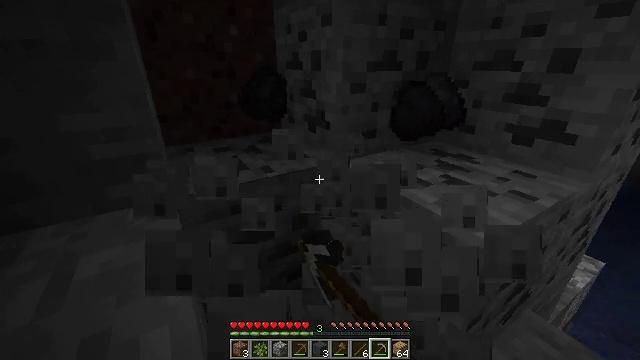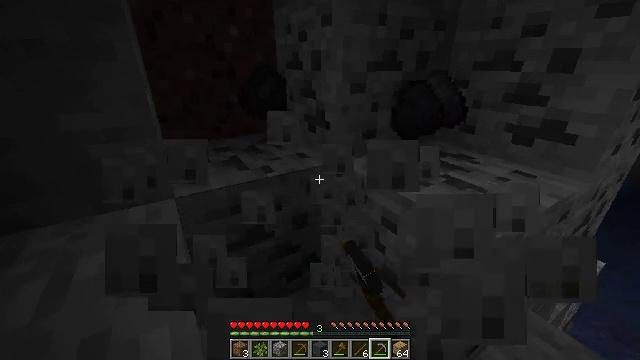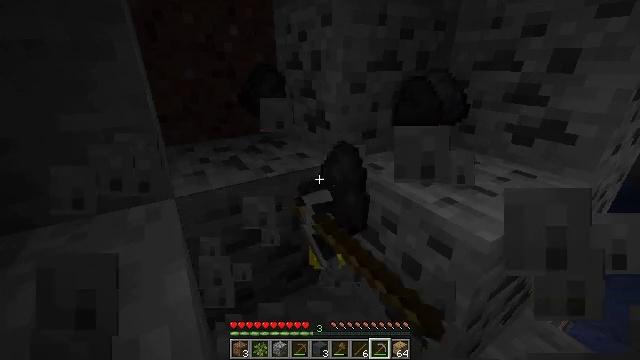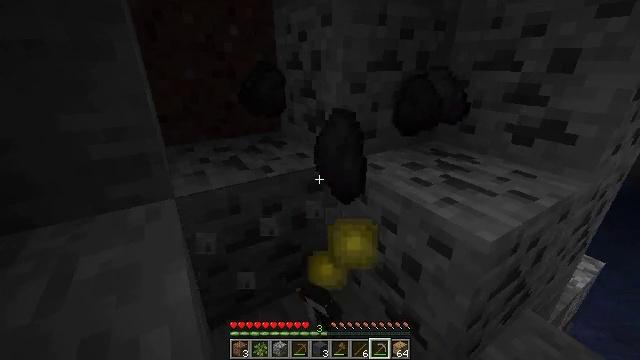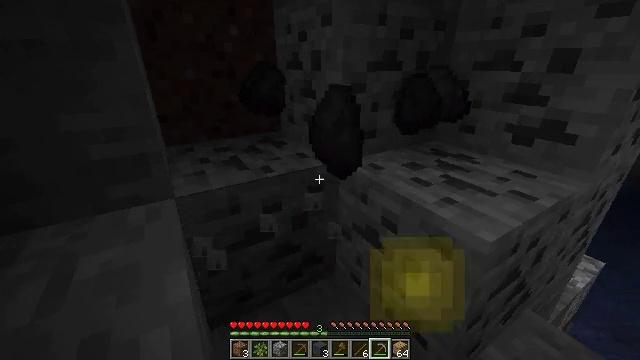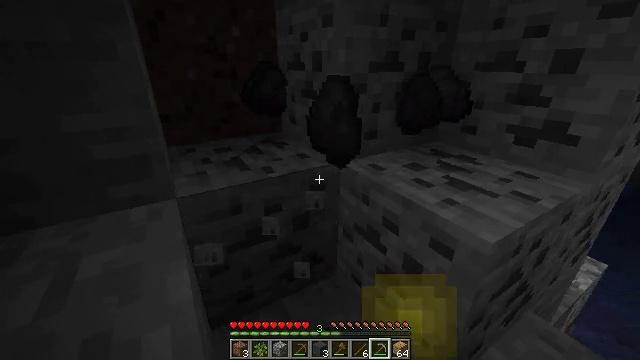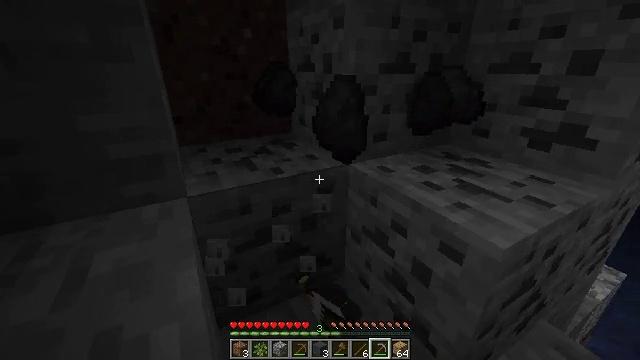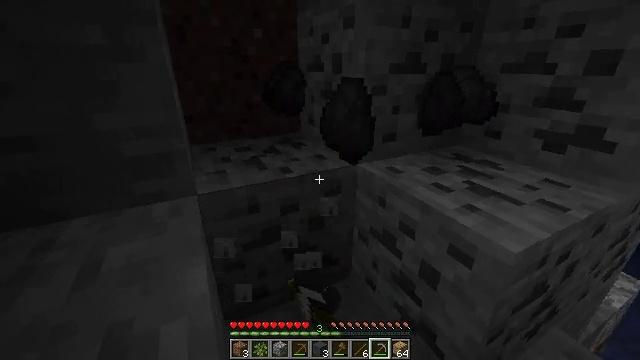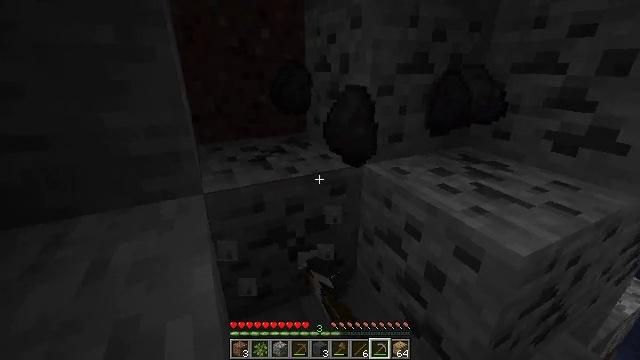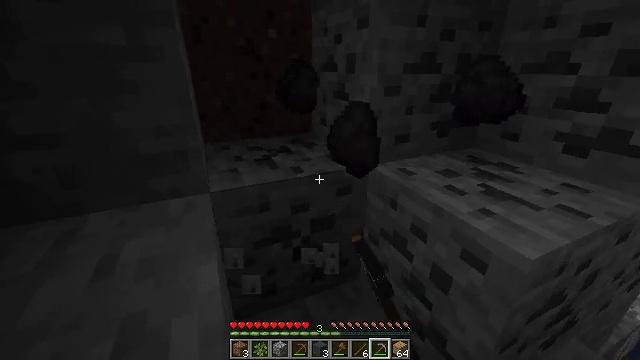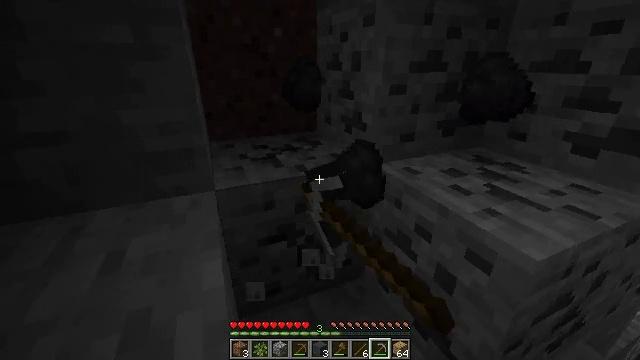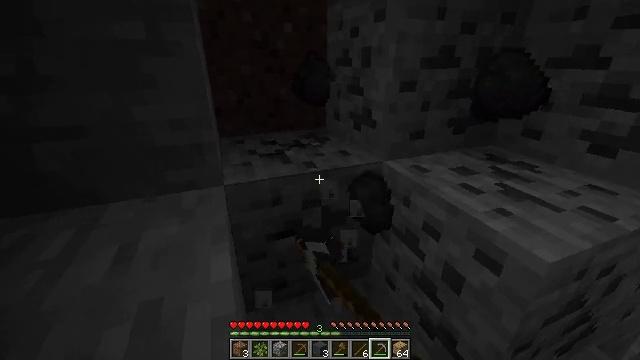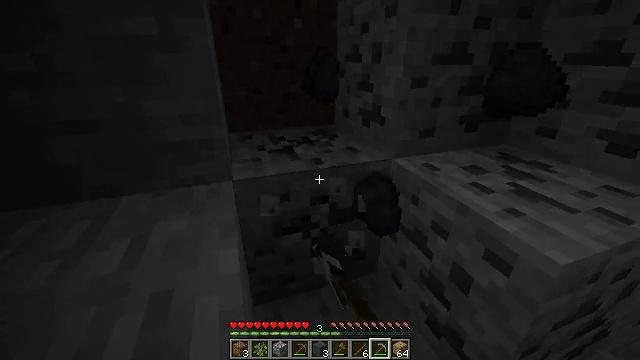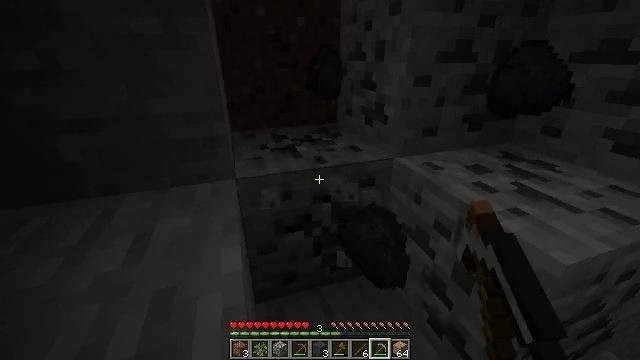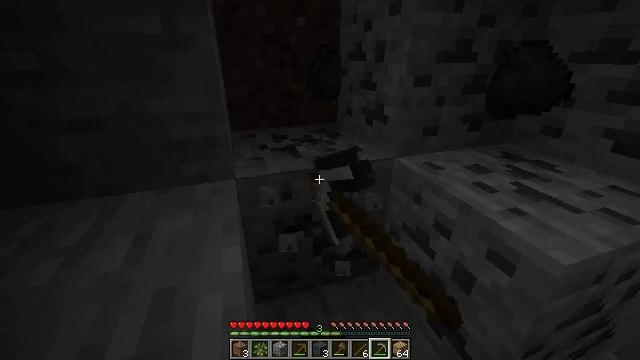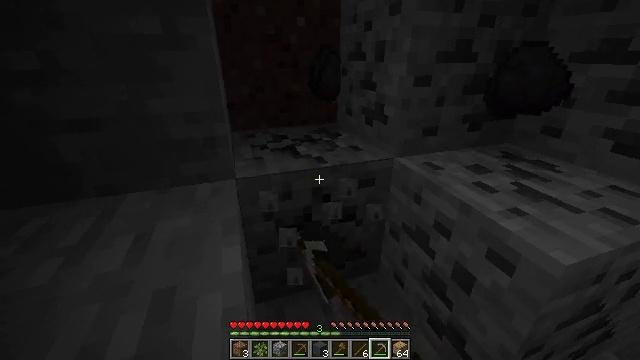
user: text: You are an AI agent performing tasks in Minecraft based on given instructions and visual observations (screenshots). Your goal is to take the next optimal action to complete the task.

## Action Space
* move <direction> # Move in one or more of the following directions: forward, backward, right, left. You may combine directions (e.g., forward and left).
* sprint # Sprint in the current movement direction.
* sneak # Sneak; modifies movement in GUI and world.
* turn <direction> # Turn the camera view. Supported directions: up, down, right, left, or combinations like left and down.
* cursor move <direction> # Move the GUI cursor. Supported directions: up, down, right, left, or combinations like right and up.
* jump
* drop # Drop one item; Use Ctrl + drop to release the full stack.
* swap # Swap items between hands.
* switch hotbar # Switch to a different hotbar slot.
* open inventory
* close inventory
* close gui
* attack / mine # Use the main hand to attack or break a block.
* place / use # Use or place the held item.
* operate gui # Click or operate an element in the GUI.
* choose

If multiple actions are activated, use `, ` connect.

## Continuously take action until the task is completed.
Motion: motion action
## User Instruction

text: Gather coal ore with a pickaxe.
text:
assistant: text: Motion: attack / mine
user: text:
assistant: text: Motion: attack / mine
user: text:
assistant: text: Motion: attack / mine
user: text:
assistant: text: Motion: attack / mine
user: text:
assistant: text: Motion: attack / mine
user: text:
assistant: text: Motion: turn left, attack / mine
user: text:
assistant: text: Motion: turn left, attack / mine
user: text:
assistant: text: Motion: turn left, attack / mine
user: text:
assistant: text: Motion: turn left, attack / mine
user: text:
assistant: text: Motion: turn left, attack / mine
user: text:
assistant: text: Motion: turn left, attack / mine
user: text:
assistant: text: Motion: turn left, attack / mine
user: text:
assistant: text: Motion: attack / mine
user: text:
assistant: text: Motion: attack / mine
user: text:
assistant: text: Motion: attack / mine
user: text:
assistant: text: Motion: attack / mine
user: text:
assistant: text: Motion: attack / mine
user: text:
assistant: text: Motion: attack / mine
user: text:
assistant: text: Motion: attack / mine
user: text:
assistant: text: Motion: attack / mine
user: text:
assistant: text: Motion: attack / mine
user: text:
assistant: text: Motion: attack / mine
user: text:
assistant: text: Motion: attack / mine
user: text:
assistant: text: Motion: attack / mine
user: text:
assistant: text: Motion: attack / mine
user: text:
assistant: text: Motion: attack / mine
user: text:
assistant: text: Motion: attack / mine
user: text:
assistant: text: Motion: attack / mine
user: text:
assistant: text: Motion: attack / mine
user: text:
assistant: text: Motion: attack / mine